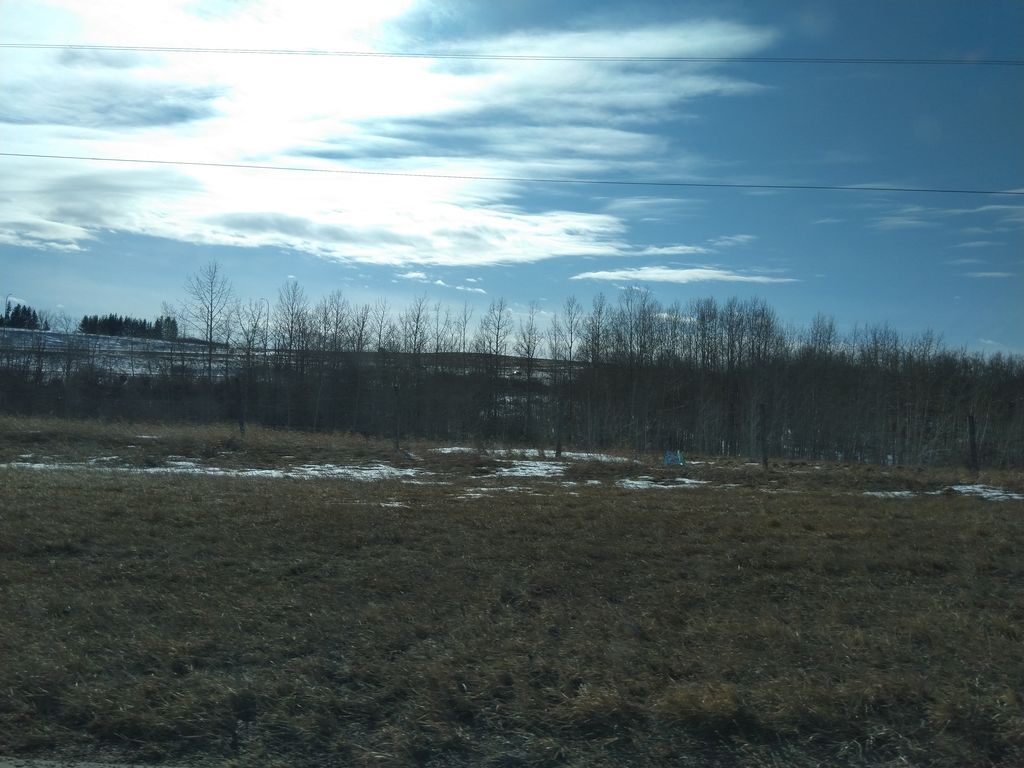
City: calgary